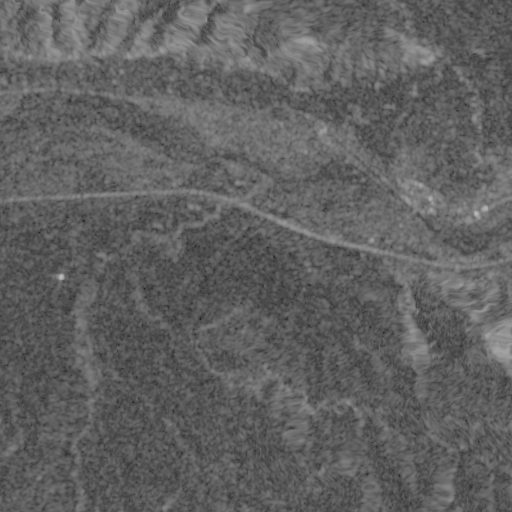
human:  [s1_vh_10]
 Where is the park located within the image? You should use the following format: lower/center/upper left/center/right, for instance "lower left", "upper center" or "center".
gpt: The park is located in the center right of the image.
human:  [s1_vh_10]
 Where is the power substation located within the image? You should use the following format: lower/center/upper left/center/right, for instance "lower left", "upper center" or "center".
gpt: The power substation is located in the upper center of the image.
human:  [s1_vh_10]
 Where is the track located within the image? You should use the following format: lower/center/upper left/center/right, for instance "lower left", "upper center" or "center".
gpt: There is no track in the image.

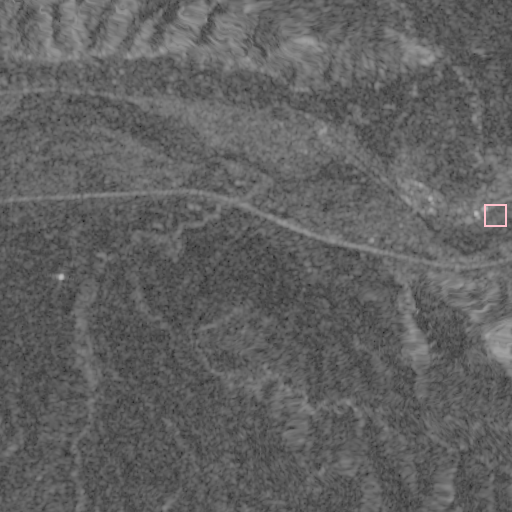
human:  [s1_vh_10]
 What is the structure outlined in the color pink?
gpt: The structure outlined in pink is a park.
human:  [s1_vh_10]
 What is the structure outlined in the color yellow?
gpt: There is no yellow outline.